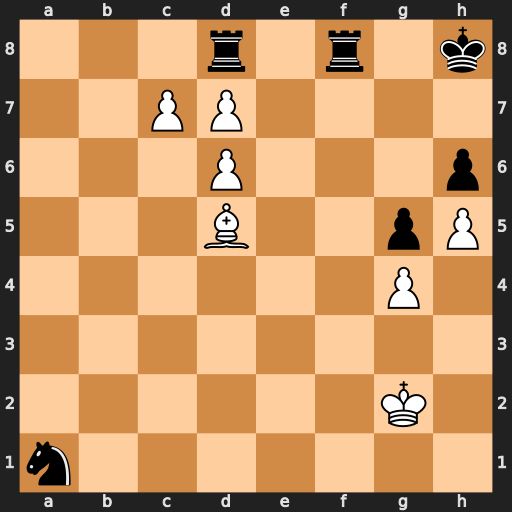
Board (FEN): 3r1r1k/2PP4/3P3p/3B2pP/6P1/8/6K1/n7
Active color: w
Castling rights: -
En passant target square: -
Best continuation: Be6 Nc2 c8=Q